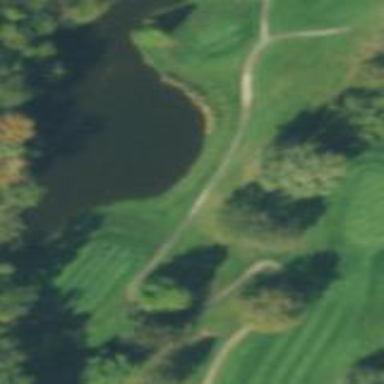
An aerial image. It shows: Scenic view of water hazard on golf course. The natural water feature adds beauty to the landscape.